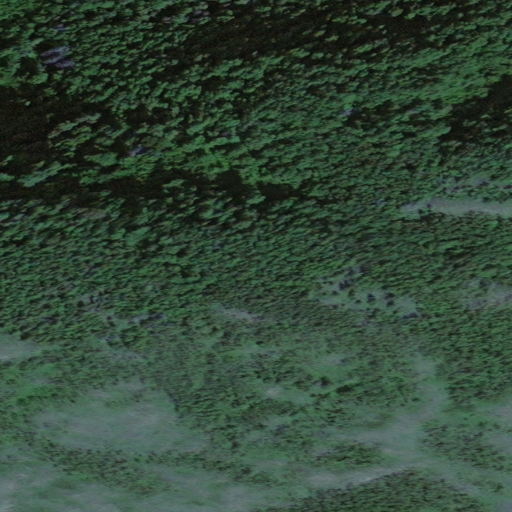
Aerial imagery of mountain in Alaska named Burnt Butte containing only unknown